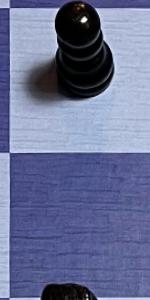
Label: Empty